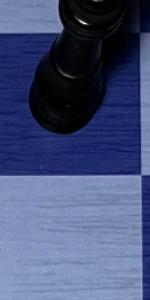
Label: Empty